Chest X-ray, PA view. Patient: 21 years old, sex F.
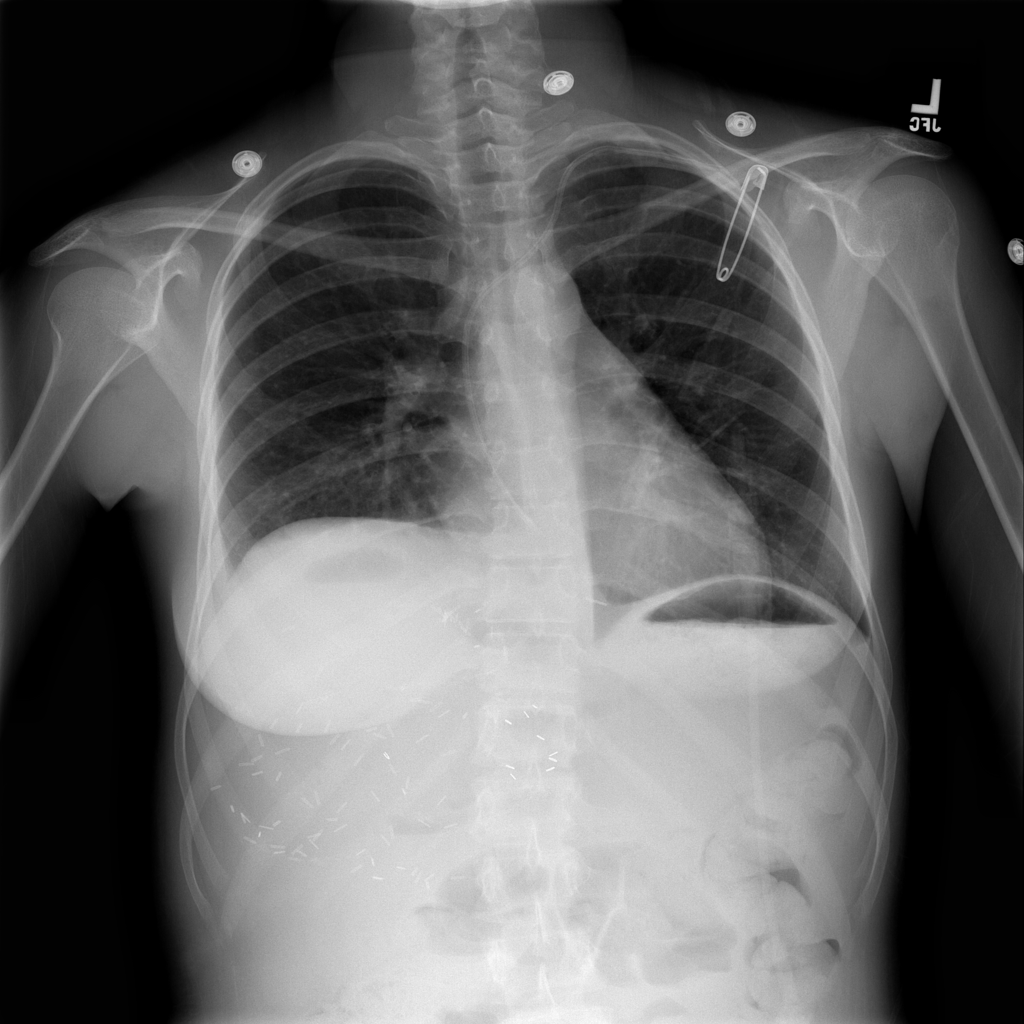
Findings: Effusion